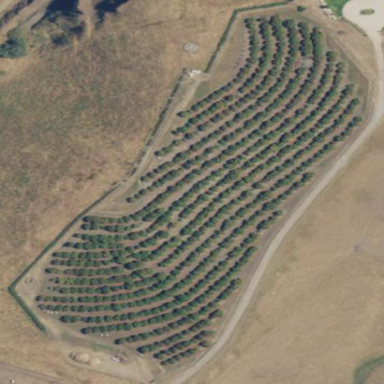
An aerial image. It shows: Orchard.